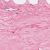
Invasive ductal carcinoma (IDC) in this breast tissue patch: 0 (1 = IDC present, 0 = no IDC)